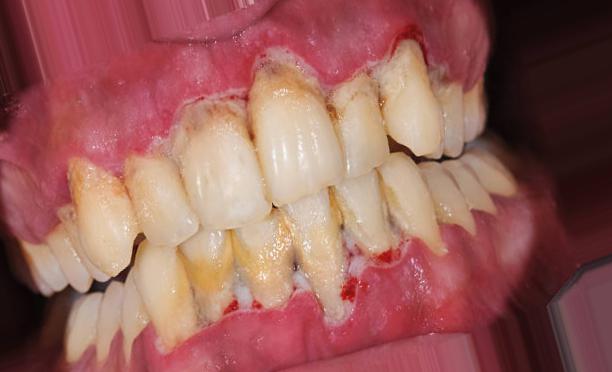
Condition: Tooth Discoloration